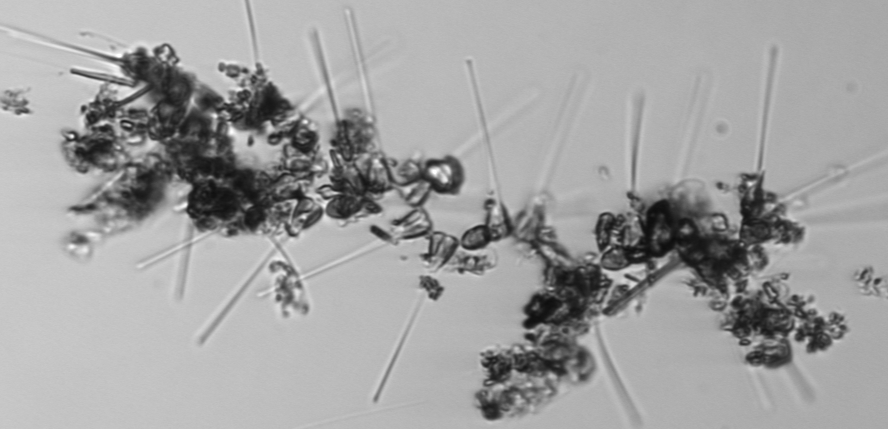
Label: Asterionellopsis_glacialis